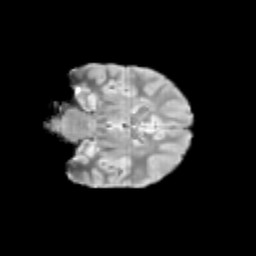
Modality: T2w
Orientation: coronal
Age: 13
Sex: female
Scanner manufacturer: siemens
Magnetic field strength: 3 T
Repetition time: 3.8 s
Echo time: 0.07 s